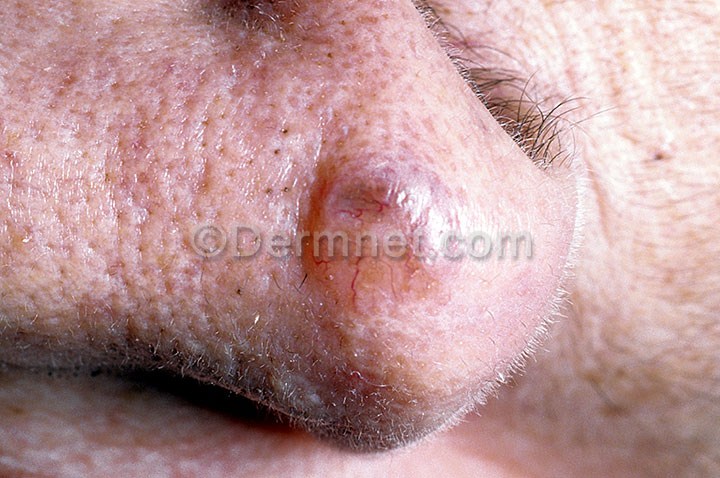
Disease: Actinic Keratosis Basal Cell Carcinoma and other Malignant Lesions